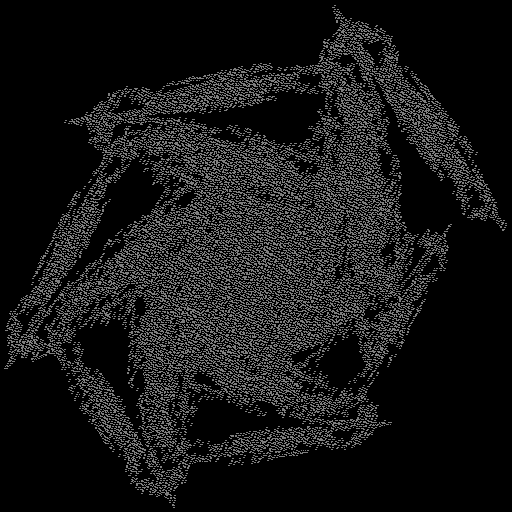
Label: morningglory